Question: I posted this on the Gamedev stackexchange, and was suggested to post it here instead. I have an array, that essentially contains 16*16 blocks. When I press the wasd keys, the world moves, all the tiles get smashed up into eachother, like the grass tiles here do:

and shortly into the move I get an IndexOutOfBounds exception. either 400 or -1. What should I be doing instead of moving renderX and renderY, to get this to work?
My latest try:
'''
package net.makerimages.sandbox.world;
import net.makerimages.sandbox.block.*;
import net.makerimages.sandbox.world.biome.Biomes;
import org.newdawn.slick.GameContainer;
import org.newdawn.slick.Input;
import org.newdawn.slick.SlickException;
import org.newdawn.slick.state.StateBasedGame;
import java.util.Random;
/**
* Created by Makerimages on 5.01.14.
*/
public class World
{
private Biomes currentGeneratorBiome;
private Random rand=new Random();
private int worldSeed;
public Block[][] worldContents=new Block[400][400];
public BlockDirt blockDirt=new BlockDirt(0,this);
public BlockAir blockAir=new BlockAir(1,this);
public BlockStone blockStone=new BlockStone(2,this);
public BlockGrass blockGrass=new BlockGrass(3,this);
public BlockCobbleStone blockCobbleStone=new BlockCobbleStone(4,this);
public BlockSand blockSand=new BlockSand(5,this);
public int renderX=-1;
public int renderY=-1;
public World() throws SlickException {
}
public void renderWorld(GameContainer gameContainer)
{
int xmin= renderX/16;
int xmax= renderX+800/16;
int ymin= renderY/16;
int ymax=renderY+600/16;
for(int x=xmin;x< xmax;x++)
{
for(int y=ymin;y<ymax;y++)
{
if (x < 0) x = 0;
if (y < 0) y = 0;
if (x >= 400) x = 400; // width of map
if (y >= 400) y = 400; // height of map
worldContents[x][y].draw(x*16-renderX,y*16-renderY);
}
} Input I=gameContainer.getInput();
if(I.isKeyDown(Input.KEY_S))
{
renderY++;
}
if(I.isKeyDown(Input.KEY_W))
{
renderY--;
}
if(I.isKeyDown(Input.KEY_A))
{
renderX--;
}
if(I.isKeyDown(Input.KEY_D))
{
renderX++;
}
}
public void generateNewWorld()
{
int startY=7;
int placementY;
int currentY=startY;
Random rand=new Random();
for(int x=0; x<worldContents.length;x++)
{
//Plainlands biome
int upDown=rand.nextInt(45);
if(upDown>22)
{
placementY=currentY+rand.nextInt(2);
}
else
{
placementY=currentY-rand.nextInt(2);
if(placementY<0)
{
placementY=-placementY;
}
}
worldContents[x][placementY]=blockDirt;
for(int y=placementY+1;y<worldContents[0].length-(placementY+1);y++)
{
worldContents[x][y]=blockStone;
}
currentY=placementY;
}
for(int xP=0;xP<worldContents.length;xP++)
{
for(int yP=0;yP<worldContents[0].length;yP++)
if(worldContents[xP][yP]==null)
{
worldContents[xP][yP]=blockAir;
}
}
}
public Block getBlockAt(int x, int y)
{
return worldContents[x][y];
}
public void setBlockAt(int x, int y, Block block)
{
worldContents[x][y]=block;
}
}
'''
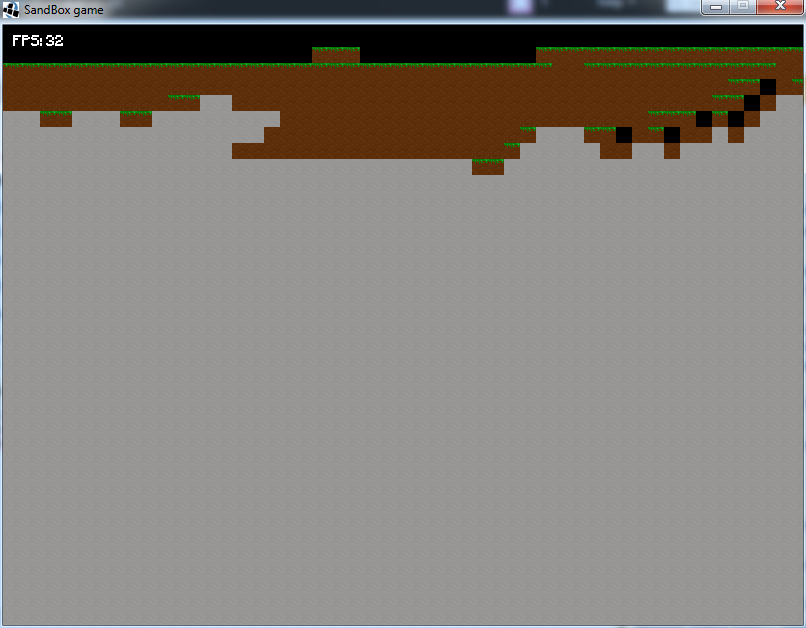
Answer: You define your world here:
'''
public Block[][] worldContents=new Block[400][400];
'''
as a 400x400 2D array. Definition of an array requires that you note the exact size of the array you would like, in this case (400 and 400), but when accessing the array indexes start from 0 meaning you can only count to 399 before you get an IndexOutOfBoundsException.
so change
'''
if (x >= 400) x = 400;
if (y >= 400) y = 400;
'''
to
'''
if (x >= 399) x = 399;
if (y >= 399) y = 399;
'''
or
'''
if (x >= worldContents[0].length) x = worldContents[0].length;
if (y >= worldContents.length) y = worldContents.length;
'''
Hope this helps